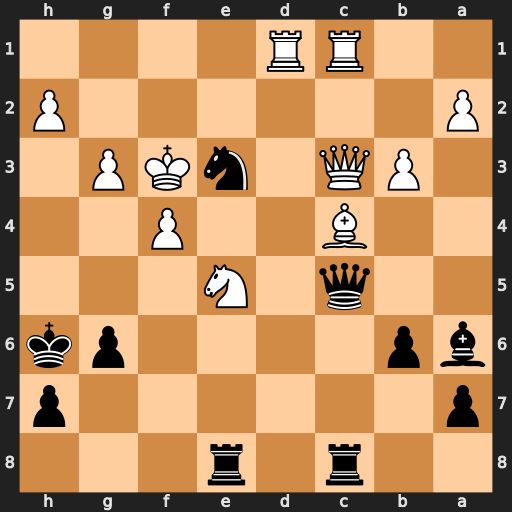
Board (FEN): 2r1r3/p6p/bp4pk/2q1N3/2B2P2/1PQ1nKP1/P6P/2RR4
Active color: b
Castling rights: -
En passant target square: -
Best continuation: Bb7+ Ke2 Ng4 Qd4 Nxe5 fxe5 Rxe5+